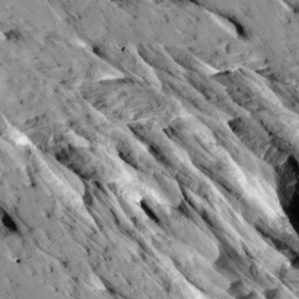
Label: non_frost